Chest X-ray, PA view. Patient: 61 years old, sex M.
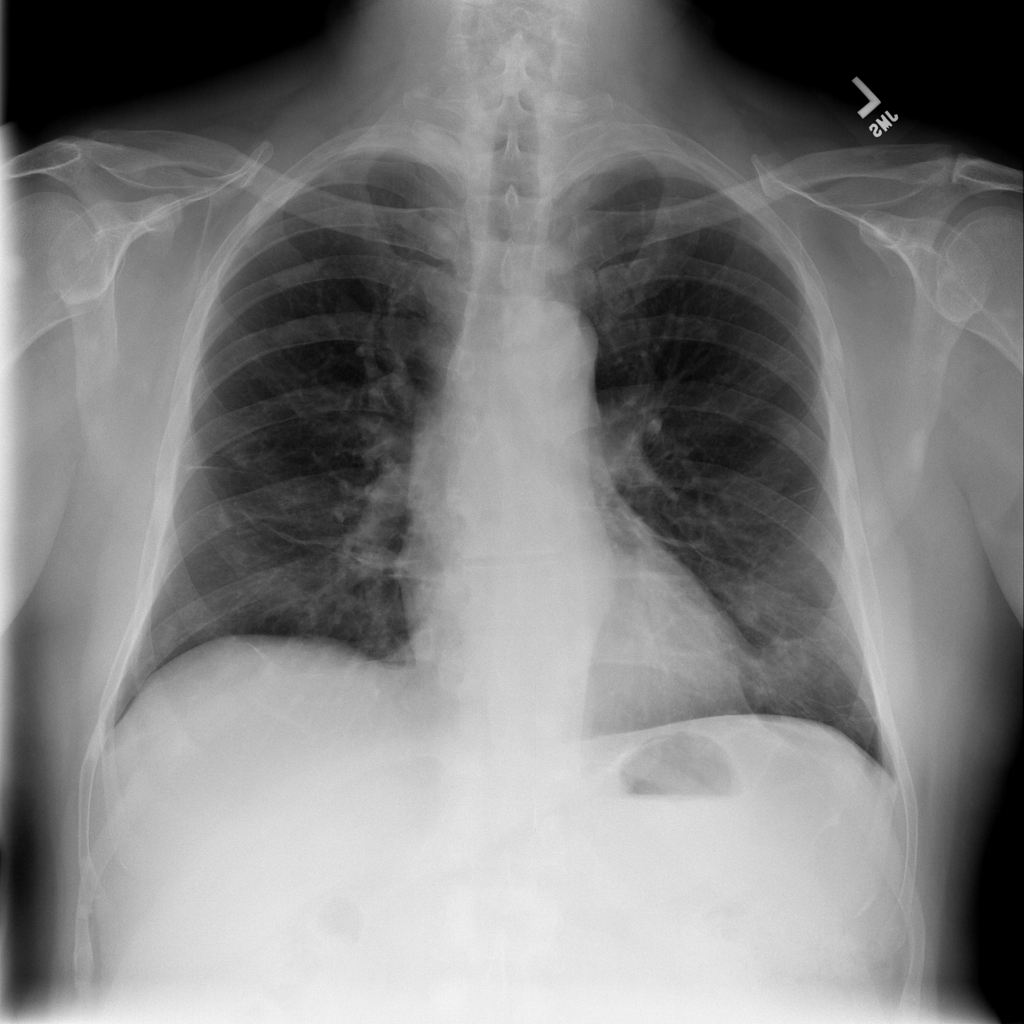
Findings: Infiltration, Pneumothorax